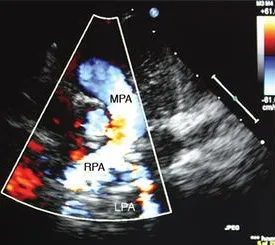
Transthoracic echocardiogram with Doppler showing main pulmonary artery (MPA), right pulmonary artery (RPA) and left pulmonary artery (LPA) flow. Note turbulence within the LPA segment as it courses between the trachea and esophagus.
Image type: radiology (ultrasound)